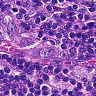
Metastatic tissue present: yes